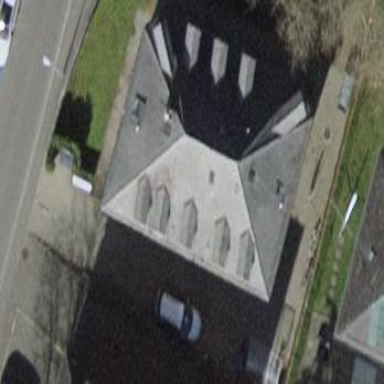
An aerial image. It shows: Hipped roof apartment building.